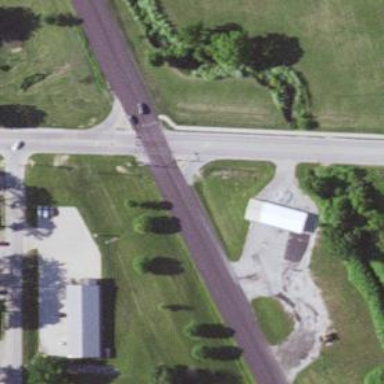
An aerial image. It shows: Secondary road.